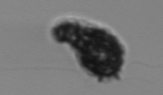
Label: Syracosphaera_pulchra